Interaction volume radius: 10 \u00c5
Interaction volume height: 10 \u00c5
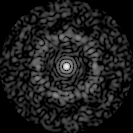
Disorder parameter: 0.8162